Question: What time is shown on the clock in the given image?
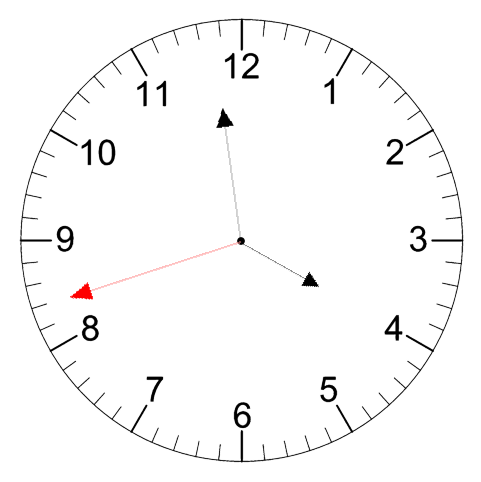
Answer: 03:58:42